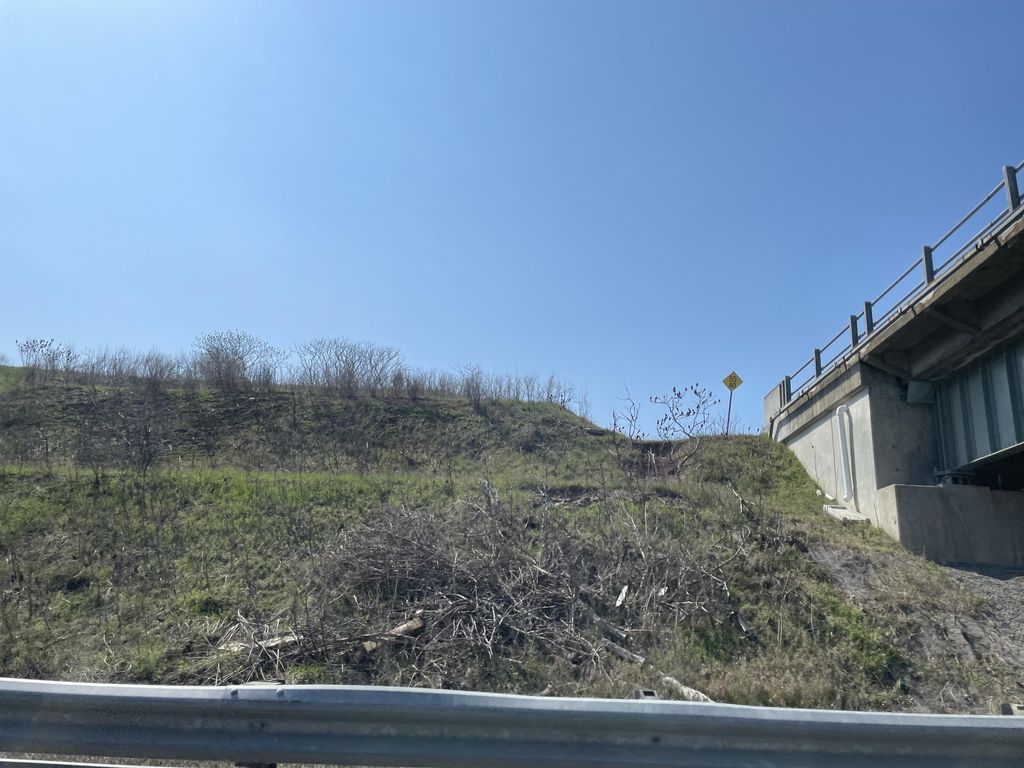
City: hamilton